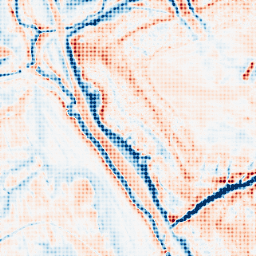
Category: classical
Decomposition family: gaussian
Decomposition parameters: sigma: 5
Upsampling method: sinc_blackman
Upsampling parameters: scale: 8
kernel_size: 8
Upsampling scale: 8